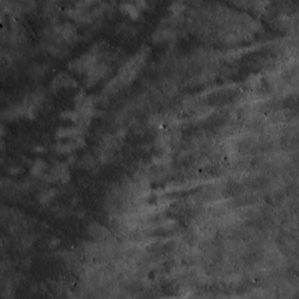
Label: non_frost